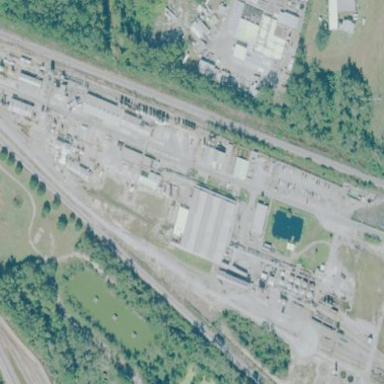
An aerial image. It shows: Industrial area with chemical facilities.